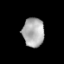
Tissue: lung
Cell type: T cells
Senescence score: 0.1993
Nuclear area (px): 617
Mean DAPI intensity: 171.765